Question: Every example/tutorial I've come across just adds Strings to ListViews, but I want to add inflated Views. I've tested the inflated view and it looks fine if I add it to some ViewGroup like a RelativeLayout using addView(). But adding the inflated view to the ListView just displays it in the form of text:

'''
ArrayList<View> friend_request_items = new ArrayList<View>(); //a list containing the items we want to add
ListView friend_request_list = (ListView) findViewById( R.id.friend_request_list );
ArrayAdapter<View> friend_request_adapter = new ArrayAdapter<View>( this, android.R.layout.simple_list_item_1, friend_request_items);
friend_request_list.setAdapter( friend_request_adapter );
//friend_template is just my own xml file containing the view I'm inflating
View friend_request_item = LayoutInflater.from(this).inflate(R.layout.friend_template, null);
friend_request_items.add( friend_request_item );
friend_request_adapter.notifyDataSetChanged();
'''
I think the problem is the layout I'm passing into the adapter, but I don't know what to change it to (or if this is even the solution).
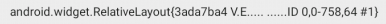
Answer: > Every example/tutorial I've come across just adds Strings to ListViews
There are other examples out there, though you are unlikely to find examples of what you are proposing.
> I want to add inflated Views
A 'ListAdapter' returns "inflated Views" from its 'getView()' method. It is up to you to determine exactly how it does that.
Moreover, the point behind a 'ListView' is to be able to recycle list row 'Views', as lists can be large and rows are expensive in terms of heap space. Your code appears to create all the row views up front, which is only suitable for small data sets.
> But adding the inflated view to the ListView just displays it in the form of text
When 'ListView' calls 'getView()' on 'ArrayAdapter', 'ArrayAdapter' gets the model for the desired row, calls 'toString()' on it, and pours that into a 'TextView' identified by your other constructor parameters (in this case, a 'TextView' formatted as defined in 'android.R.id.simple_list_item_1').
> I think the problem is the layout I'm passing into the adapter, but I don't know what to change it to (or if this is even the solution).
First, I strongly encourage you to reconsider your original mindset ("I want to add inflated Views"). Bear in mind that you have to deal with configuration changes (e.g., screen rotation, locale changes) and process termination, and your "inflated Views" go away in either case. A 'ListView' and 'ListAdapter' are designed to convert into appropriate visual representations, and do so in a memory-efficient fashion.
That being said, if you are utterly convinced in your overall approach, you will need to create a custom 'BaseAdapter' or 'ArrayAdapter' subclass, where in 'getView()' you return the desired "inflated View" for a given 'position'.